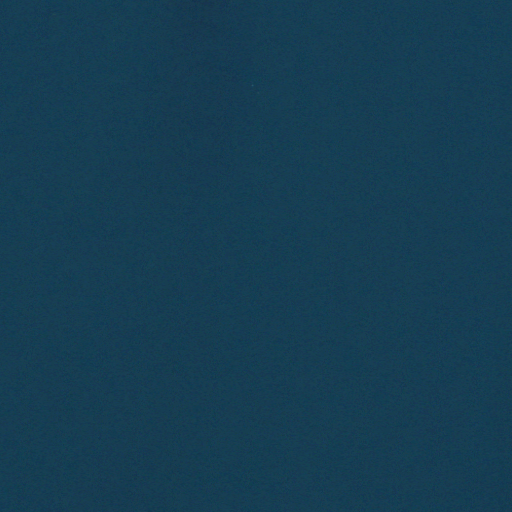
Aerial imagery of bar in New York named Delany Shoal containing only open water